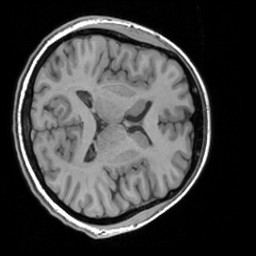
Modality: T1w
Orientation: axial
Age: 23
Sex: female
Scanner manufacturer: siemens
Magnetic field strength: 3 T
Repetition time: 1.63 s
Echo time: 0.00311 s